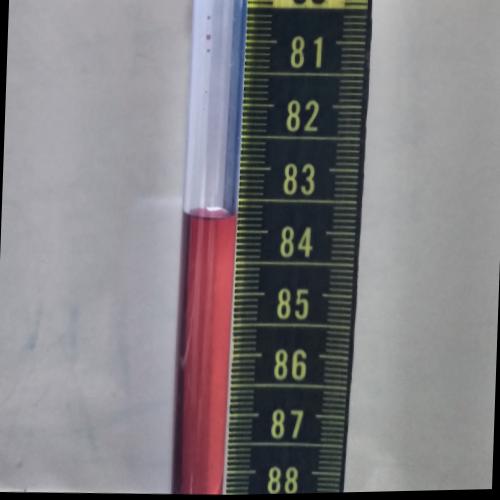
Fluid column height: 83.8 cm